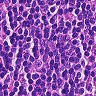
Metastatic tissue present: no